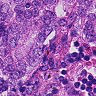
Metastatic tissue present: yes